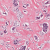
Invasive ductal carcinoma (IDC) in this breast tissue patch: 1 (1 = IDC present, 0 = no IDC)